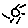
Label: sun